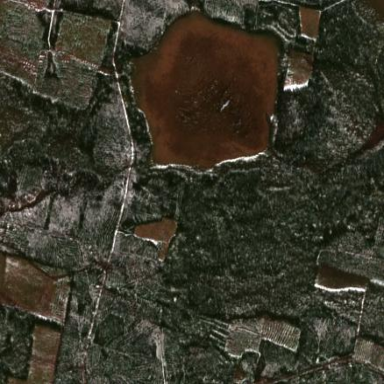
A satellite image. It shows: Bog wetland area.